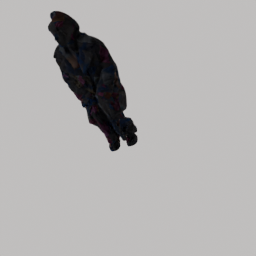
Label: people